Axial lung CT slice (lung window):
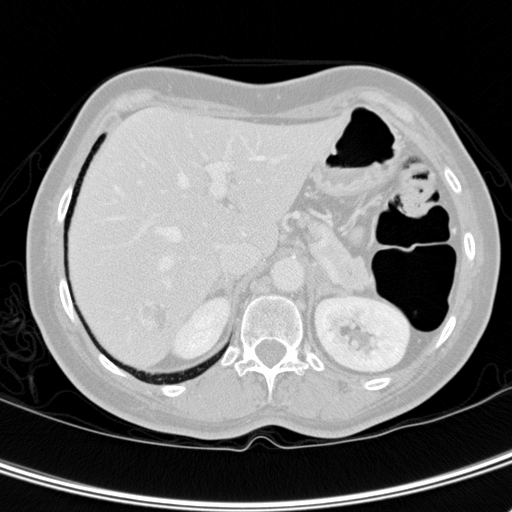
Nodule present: no